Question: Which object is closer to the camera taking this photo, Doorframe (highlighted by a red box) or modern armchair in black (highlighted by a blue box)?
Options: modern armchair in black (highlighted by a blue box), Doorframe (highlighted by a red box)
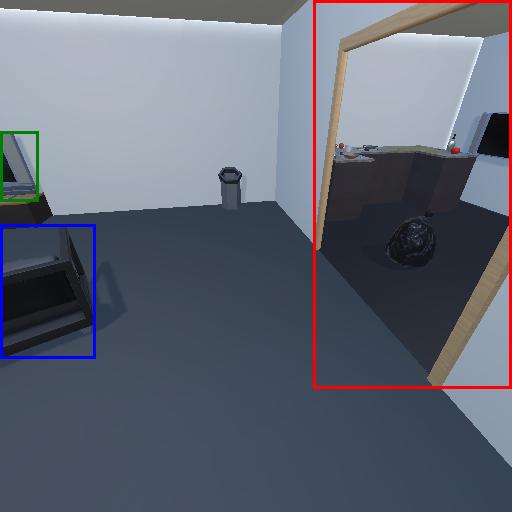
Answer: modern armchair in black (highlighted by a blue box)